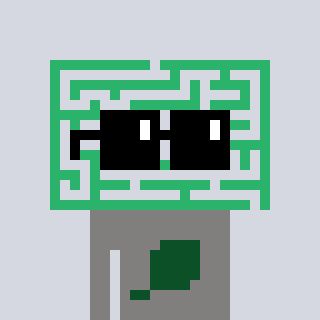
a pixel art character with square black sunglasses, a maze-shaped head and a bluegrey-colored body on a cool background